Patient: sex F, age 66
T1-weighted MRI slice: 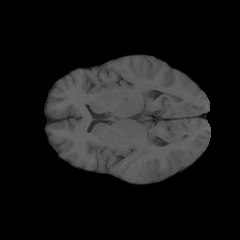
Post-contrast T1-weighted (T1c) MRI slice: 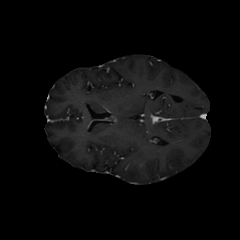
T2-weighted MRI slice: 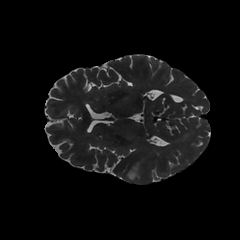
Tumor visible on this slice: yes
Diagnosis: Glioblastoma, IDH-wildtype
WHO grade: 4